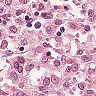
Metastatic tissue present: no